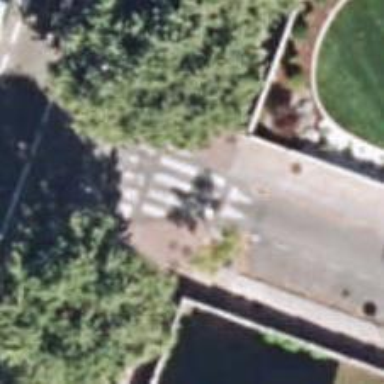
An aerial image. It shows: Marked crossing with traffic-calming table.